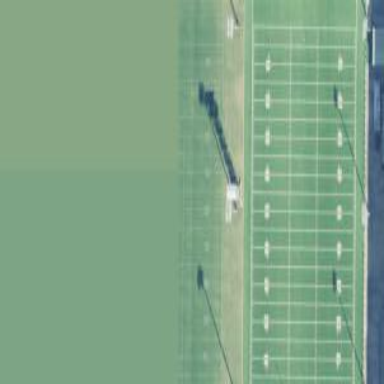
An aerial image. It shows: American football pitch for leisure and sport activities.